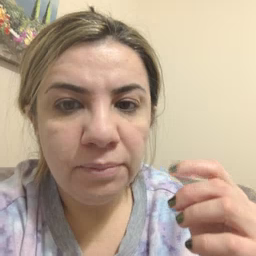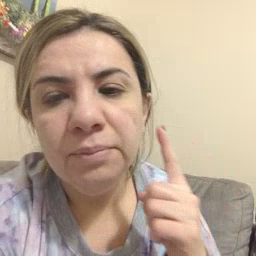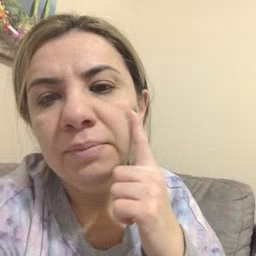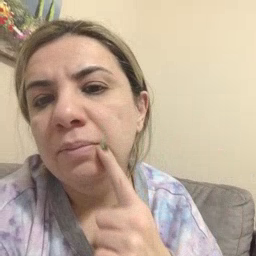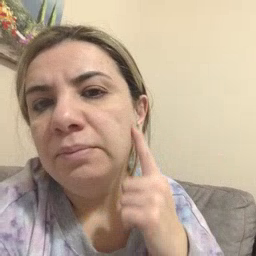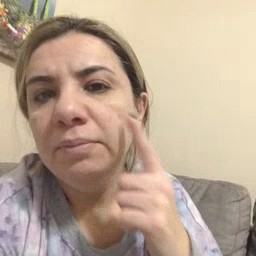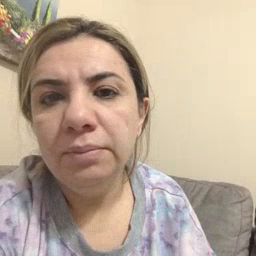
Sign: cheek